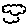
Label: cloud